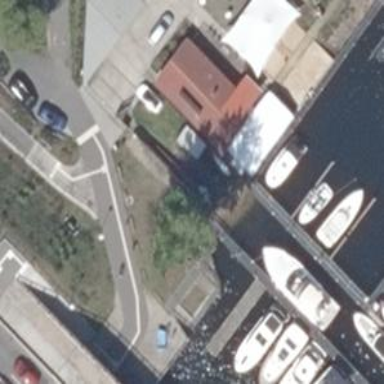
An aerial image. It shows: Slipway on leisure land.